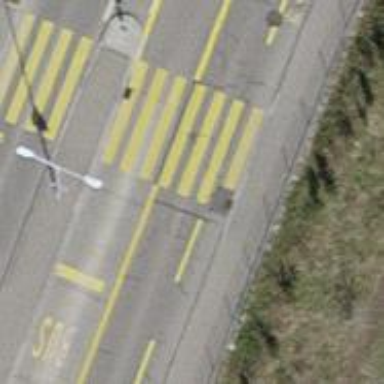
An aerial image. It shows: Uncontrolled zebra crossing with zebra markings.